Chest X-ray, AP view. Patient: 29 years old, sex M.
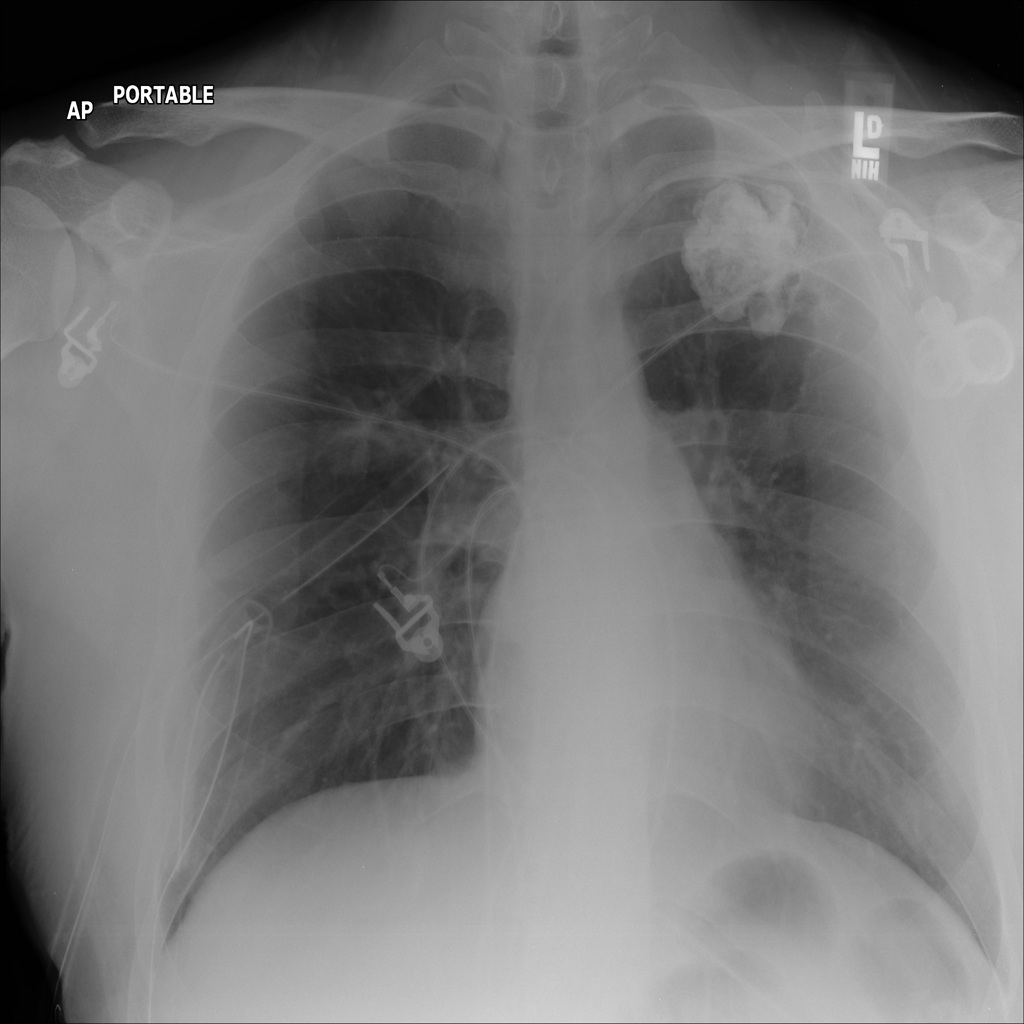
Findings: No Finding